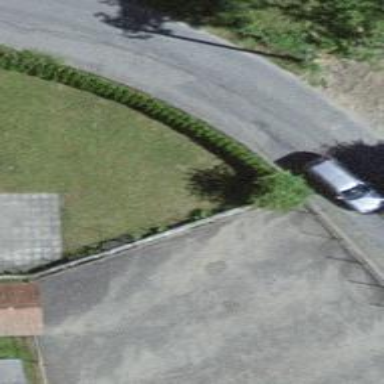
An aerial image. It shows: Retaining wall.